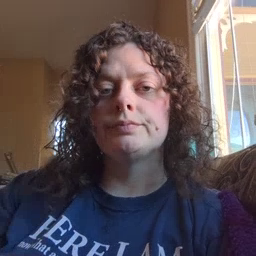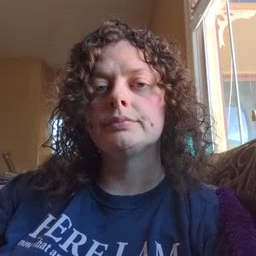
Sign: kiss